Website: bh-photo
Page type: order-tracking
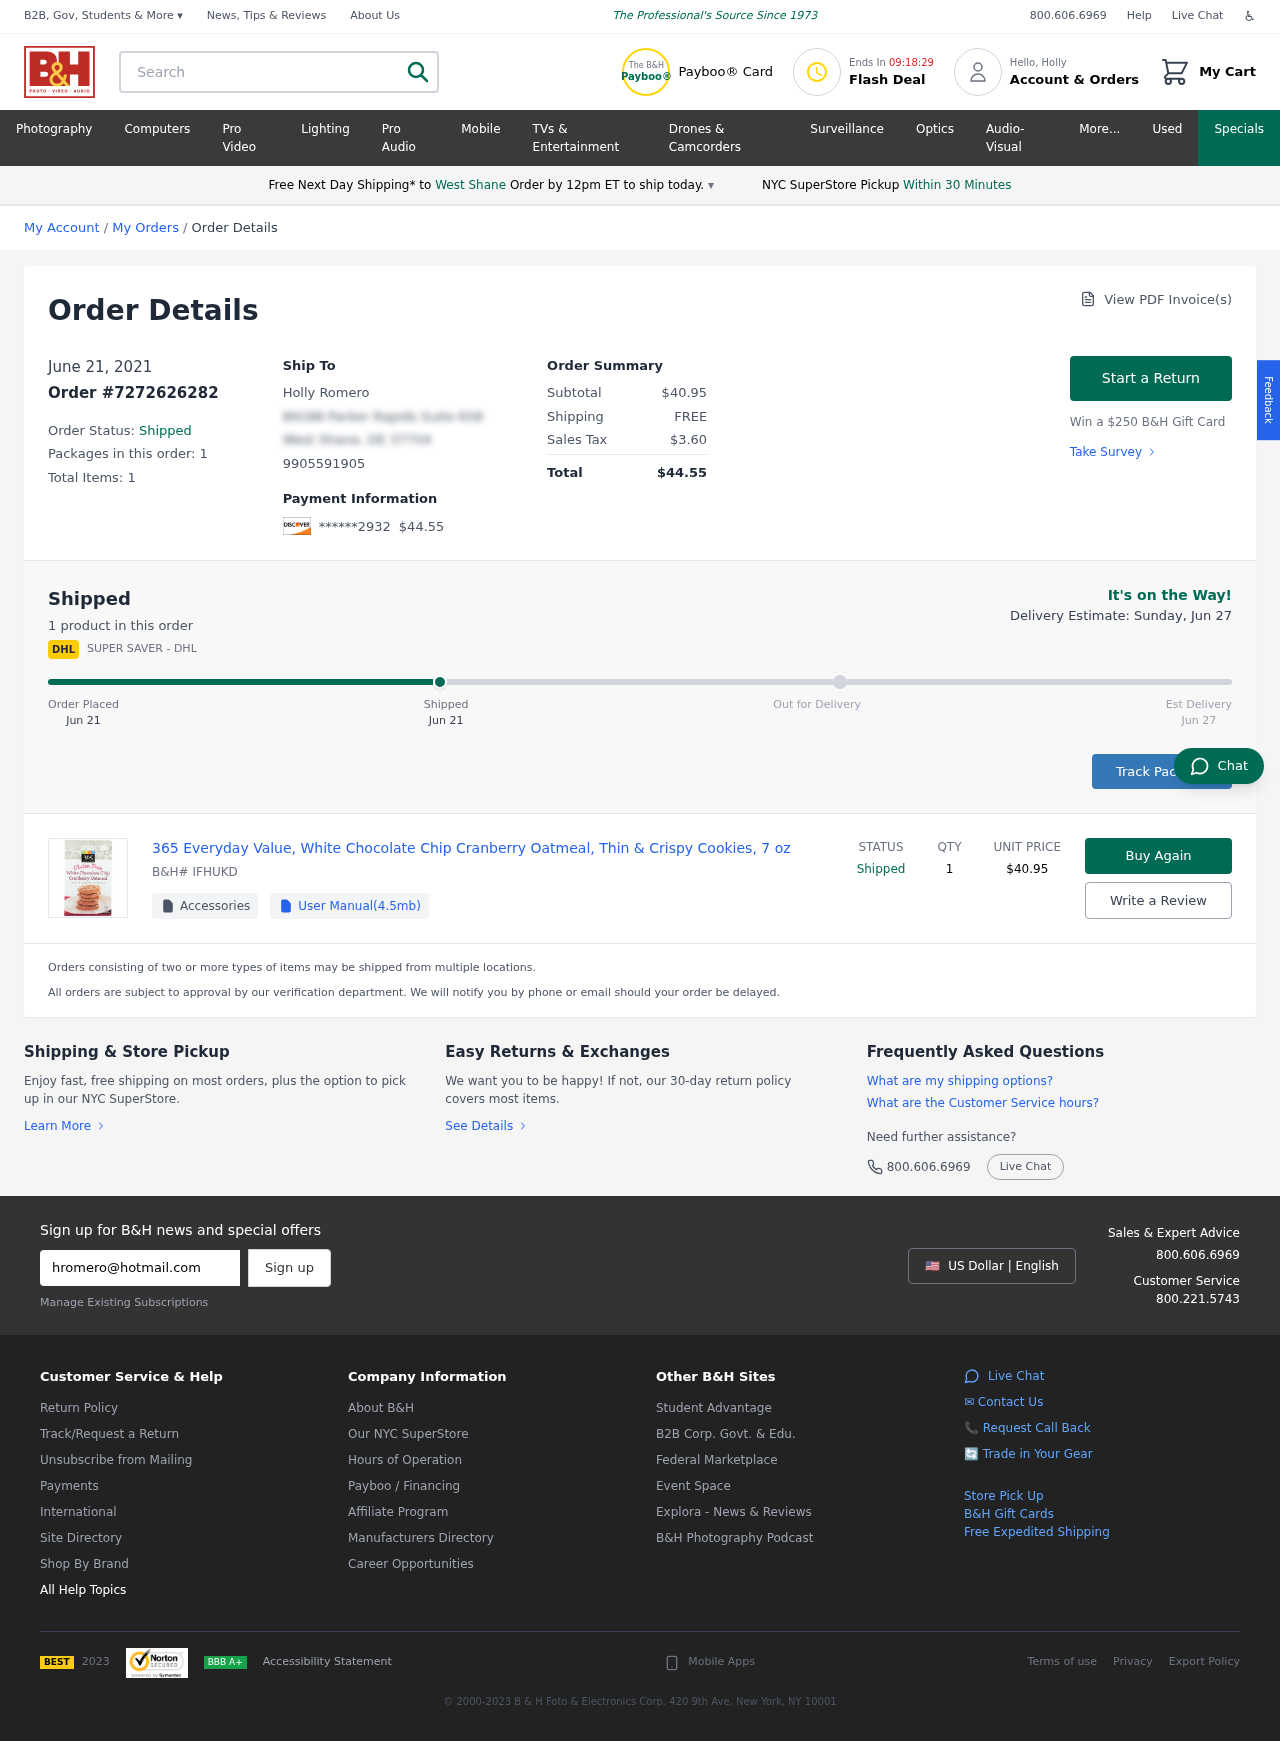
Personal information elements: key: PII_CARD_LAST4
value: ******2932
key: PII_CITY
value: West Shane
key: PII_EMAIL
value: hromero@hotmail.com
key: PII_FIRSTNAME
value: Holly
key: PII_FULLNAME
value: Holly Romero
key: PII_PHONE
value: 9905591905
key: PII_STREET
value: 89188 Parker Rapids Suite 658
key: PII_CITY_STATE_ZIP
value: West Shane, DE 37704
Product elements: key: PRODUCT1_NAME
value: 365 Everyday Value, White Chocolate Chip Cranberry Oatmeal, Thin & Crispy Cookies, 7 oz
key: PRODUCT1_PRICE
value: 40.95
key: PRODUCT1_QUANTITY
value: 1
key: PRODUCT1_SKU
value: IFHUKD
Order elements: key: ORDER_DATE
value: Jun 21
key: ORDER_DATE
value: June 21, 2021
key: ORDER_ID
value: Order #7272626282
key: ORDER_NUM_PACKAGES
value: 1
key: ORDER_NUM_ITEMS
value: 1
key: ORDER_NUM_ITEMS
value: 1 product
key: ORDER_TOTAL
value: $44.55
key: ORDER_SUBTOTAL
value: $40.95
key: ORDER_SHIPPING_COST
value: FREE
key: ORDER_TAX
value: $3.60
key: ORDER_DELIVERY_DATE
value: Jun 27
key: ORDER_DELIVERY_DATE
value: Delivery Estimate: Sunday, Jun 27
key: ORDER_SHIPPING_DATE
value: Jun 21
Search elements: key: HEADER_SEARCH
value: Search